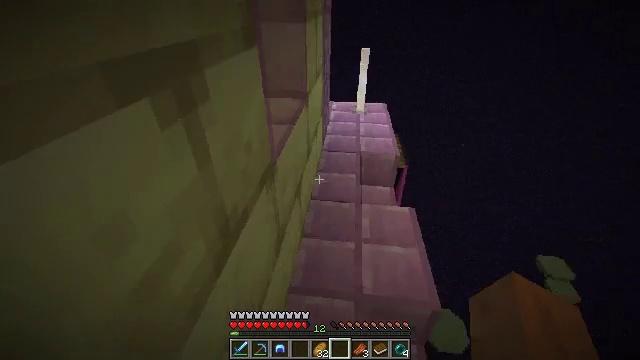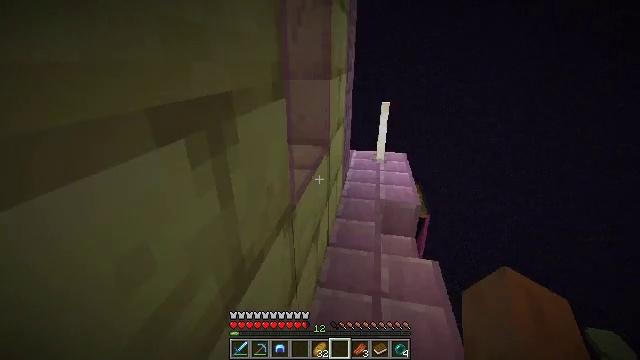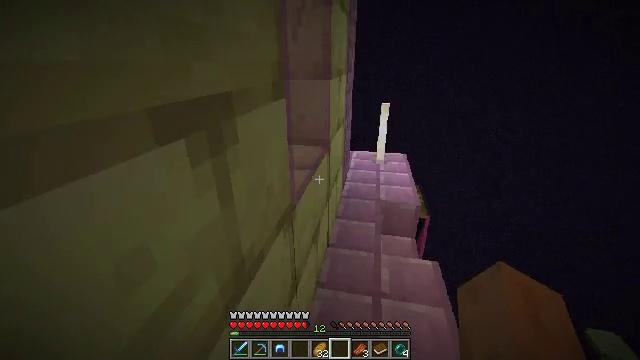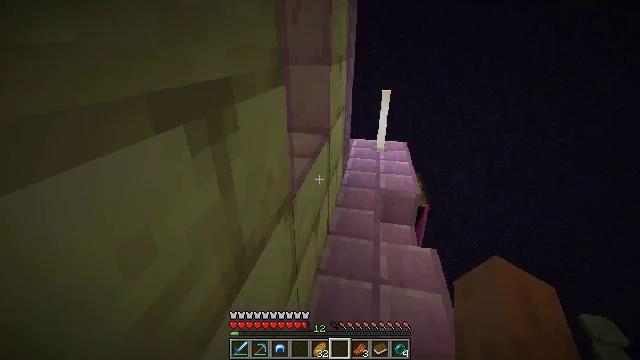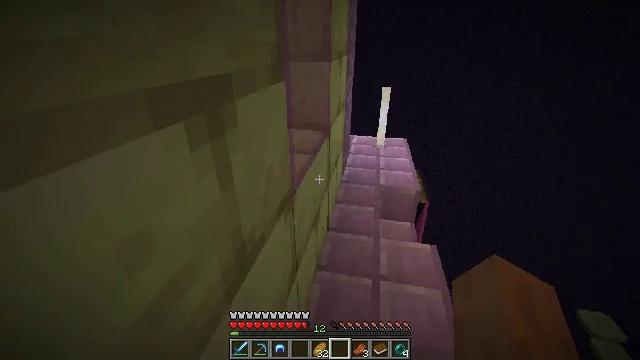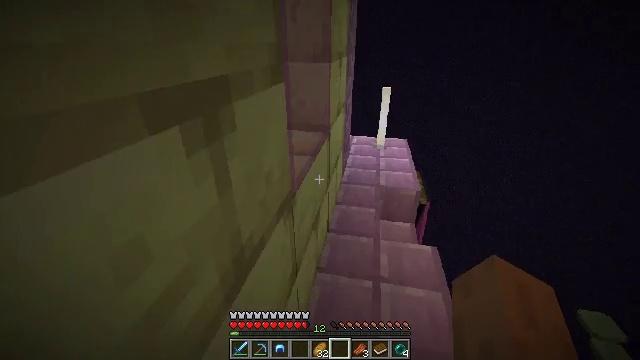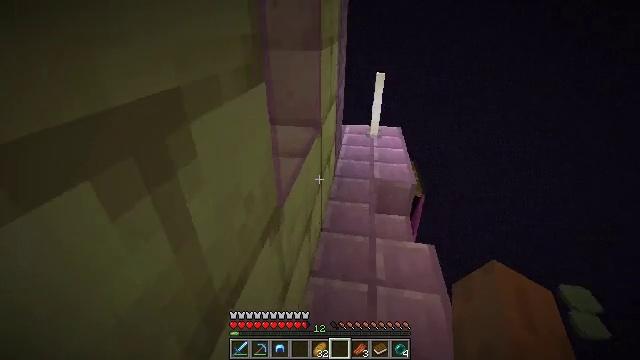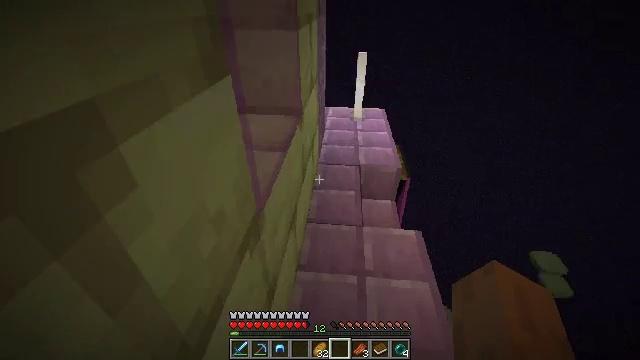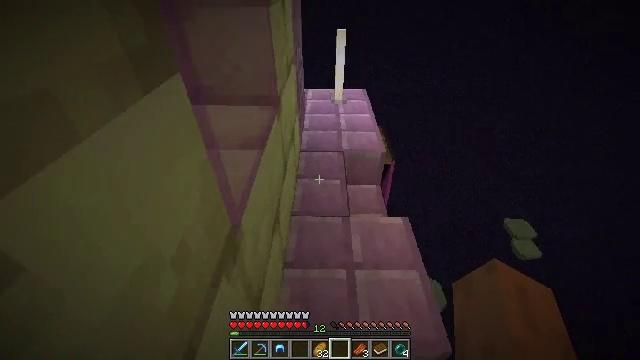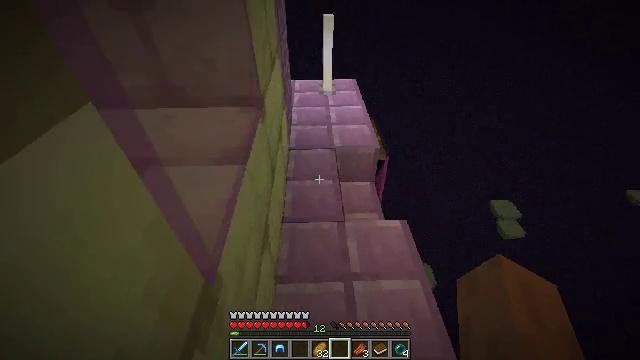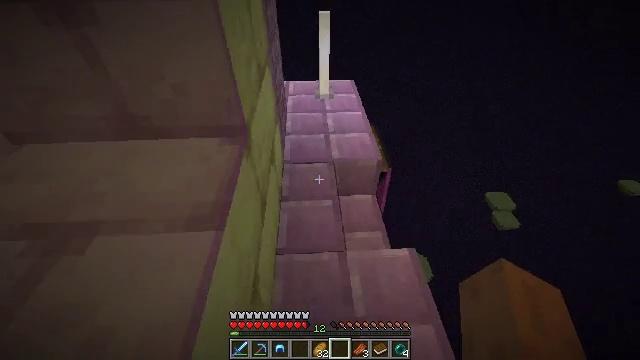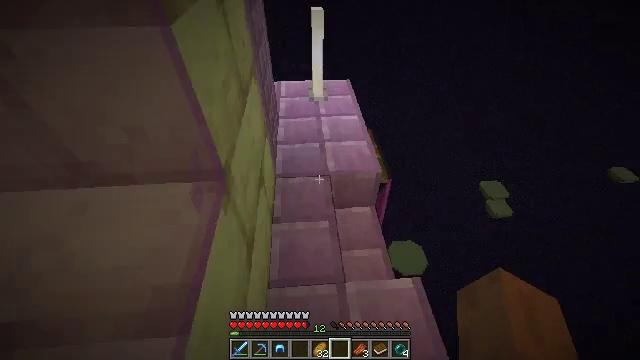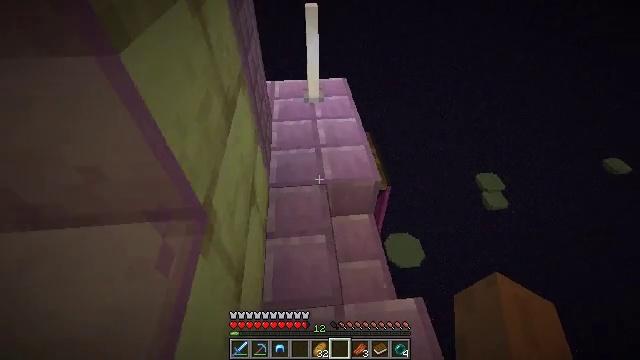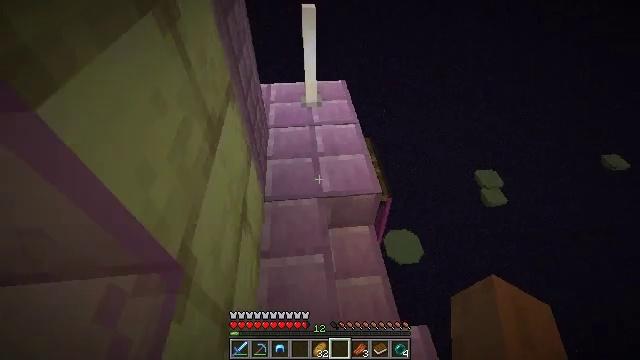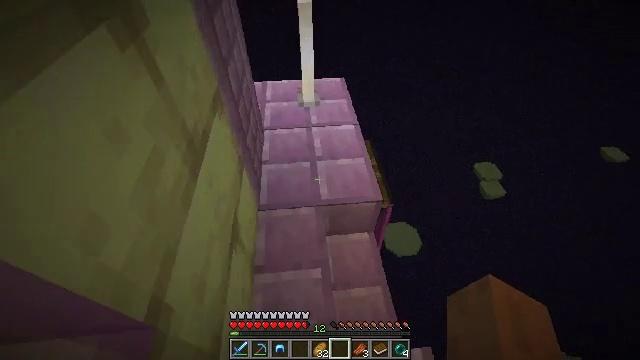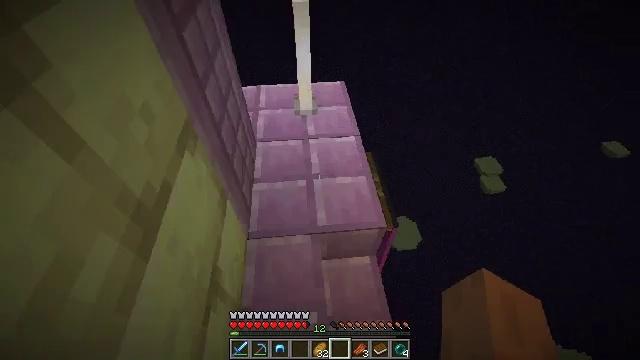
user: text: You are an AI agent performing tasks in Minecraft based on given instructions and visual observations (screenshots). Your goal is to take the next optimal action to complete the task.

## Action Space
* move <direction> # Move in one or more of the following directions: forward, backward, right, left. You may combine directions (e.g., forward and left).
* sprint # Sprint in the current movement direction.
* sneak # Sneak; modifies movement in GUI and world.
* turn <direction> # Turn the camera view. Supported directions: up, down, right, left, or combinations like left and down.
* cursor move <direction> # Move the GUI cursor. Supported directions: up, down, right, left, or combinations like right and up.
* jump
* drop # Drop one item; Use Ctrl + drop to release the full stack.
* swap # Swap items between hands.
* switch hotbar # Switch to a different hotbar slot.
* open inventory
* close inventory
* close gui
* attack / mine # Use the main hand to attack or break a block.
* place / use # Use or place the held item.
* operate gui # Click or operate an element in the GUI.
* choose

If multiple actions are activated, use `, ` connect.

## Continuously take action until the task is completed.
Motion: motion action
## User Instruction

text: Break the end rod from its place.
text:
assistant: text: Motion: turn left and up
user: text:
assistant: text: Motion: no_op
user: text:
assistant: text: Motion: turn down
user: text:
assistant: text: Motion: no_op
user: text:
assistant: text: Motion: move forward
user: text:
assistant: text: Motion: move forward, turn right and down
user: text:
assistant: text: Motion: move forward, turn right and down
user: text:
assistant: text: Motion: move forward, turn right and down
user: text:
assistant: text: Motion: move forward, turn right and down
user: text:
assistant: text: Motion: move forward, turn right and down
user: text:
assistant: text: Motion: move forward, turn right and down
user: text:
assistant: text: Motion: move forward, turn down
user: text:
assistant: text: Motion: move forward
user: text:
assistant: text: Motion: move forward, turn down
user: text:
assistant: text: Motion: move forward, turn down
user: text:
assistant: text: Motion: move forward
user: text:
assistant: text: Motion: move forward
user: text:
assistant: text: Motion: move forward
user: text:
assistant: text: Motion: move forward
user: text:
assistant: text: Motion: move forward, turn left and down
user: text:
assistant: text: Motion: move forward, turn left
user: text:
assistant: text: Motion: move forward, turn left
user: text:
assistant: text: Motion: move forward, turn left
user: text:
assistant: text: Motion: move forward, turn left
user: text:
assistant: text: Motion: move forward, turn left and down
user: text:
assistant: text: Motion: move forward
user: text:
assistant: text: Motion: no_op
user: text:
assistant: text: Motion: no_op
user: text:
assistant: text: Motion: no_op
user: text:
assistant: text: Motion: turn left